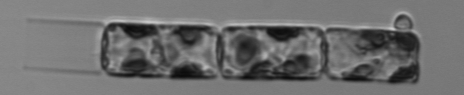
Label: Guinardia_delicatula